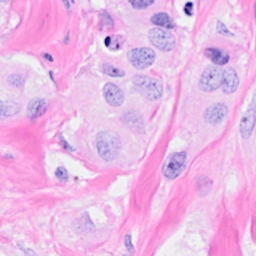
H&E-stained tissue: Breast